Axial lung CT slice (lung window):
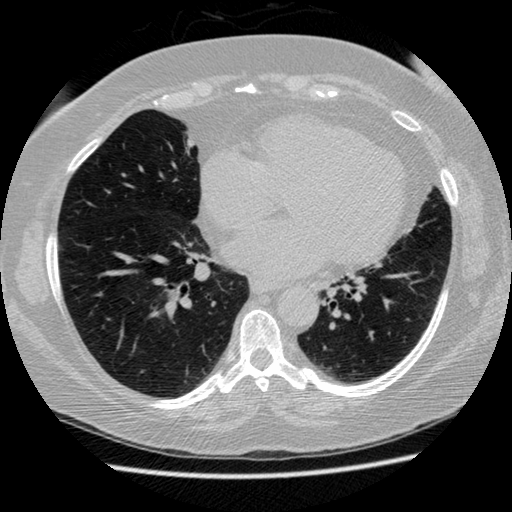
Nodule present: no